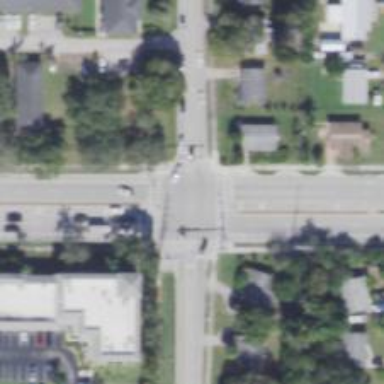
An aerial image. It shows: Tertiary road with separate sidewalk.